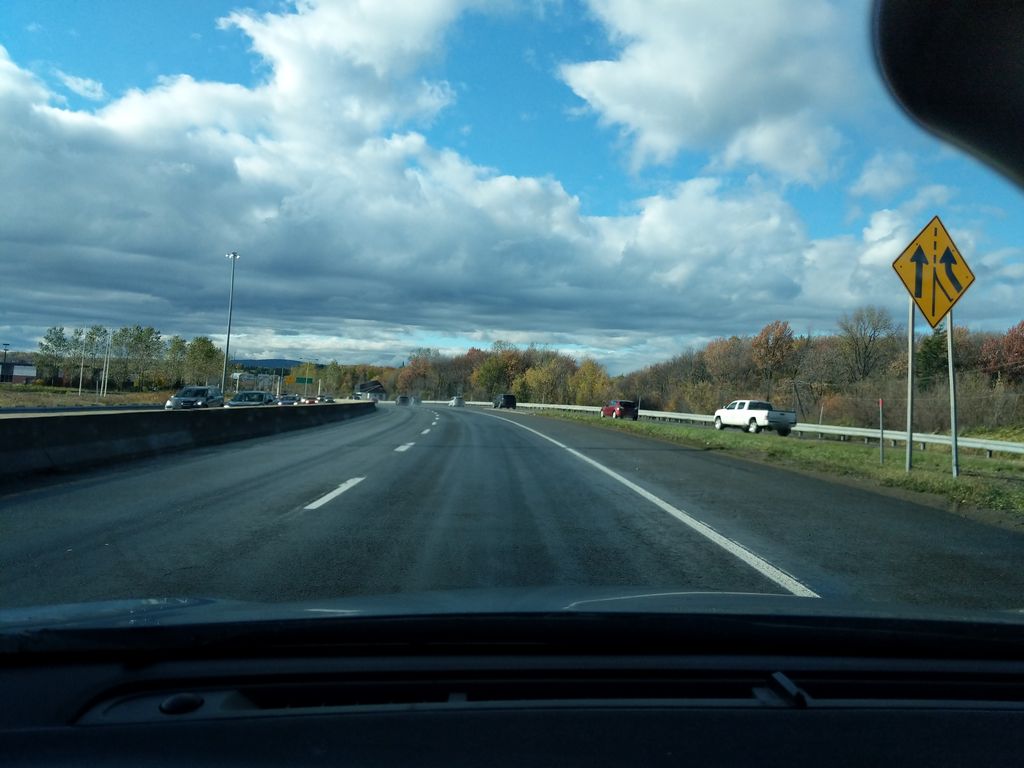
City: quebec_city